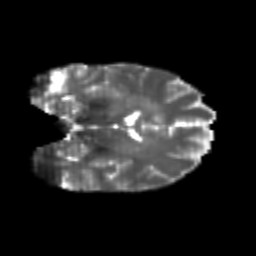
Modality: T2w
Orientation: coronal
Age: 23
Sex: female
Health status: healthy
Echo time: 0.074 s